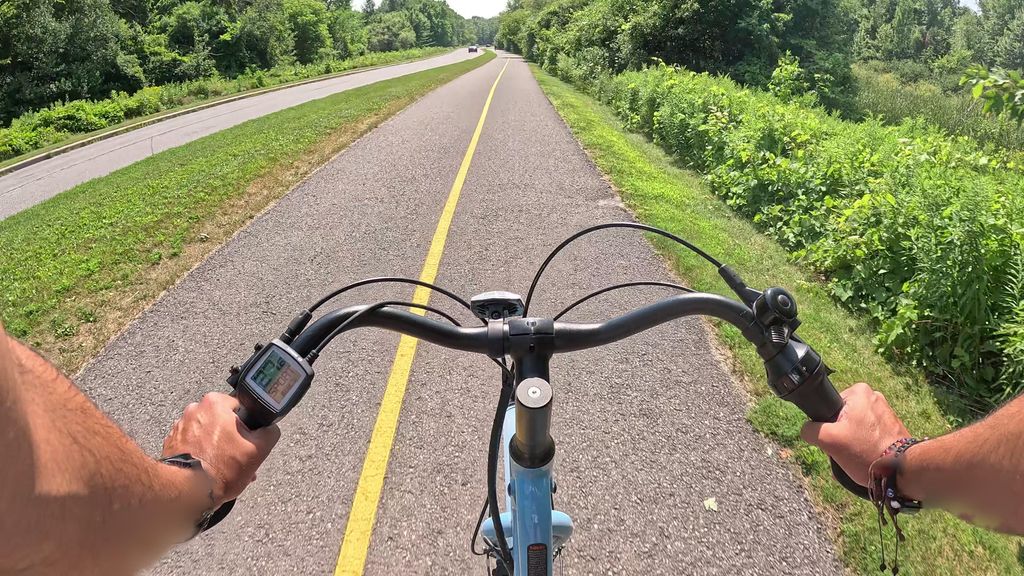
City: ottawa-gatineau